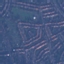
Land use / land cover class: Residential